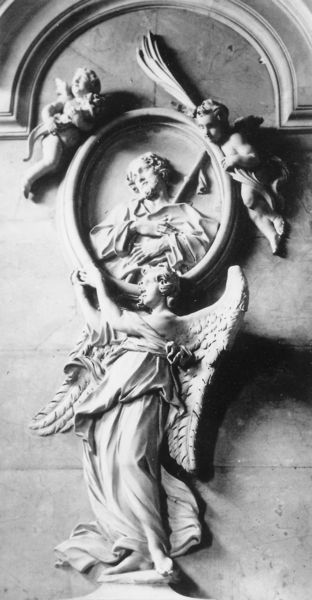
Titel: Engel mit dem Medaillon des S. Ranieri
Standort: Rom, S. Maria in Aracoeli (EU - I - Latium)
Schlagwörter: flügel, hand, mann, weiß, grau, kleid, marmor, gürtel, hochformat, wand, halten, rahmen, stein, tragen, kirche, haare, locken, fliegen, oval, tondo, engel, skulptur, relief, bogen, italien, mauer, figuren, plastik, podest, foto, zweig, schwarz-weiß, palmzweig, gesims, jesus, heiliger, fresko, fotographie, putti, demut, märtyrerzweig, deckengebilde, flugek